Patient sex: M
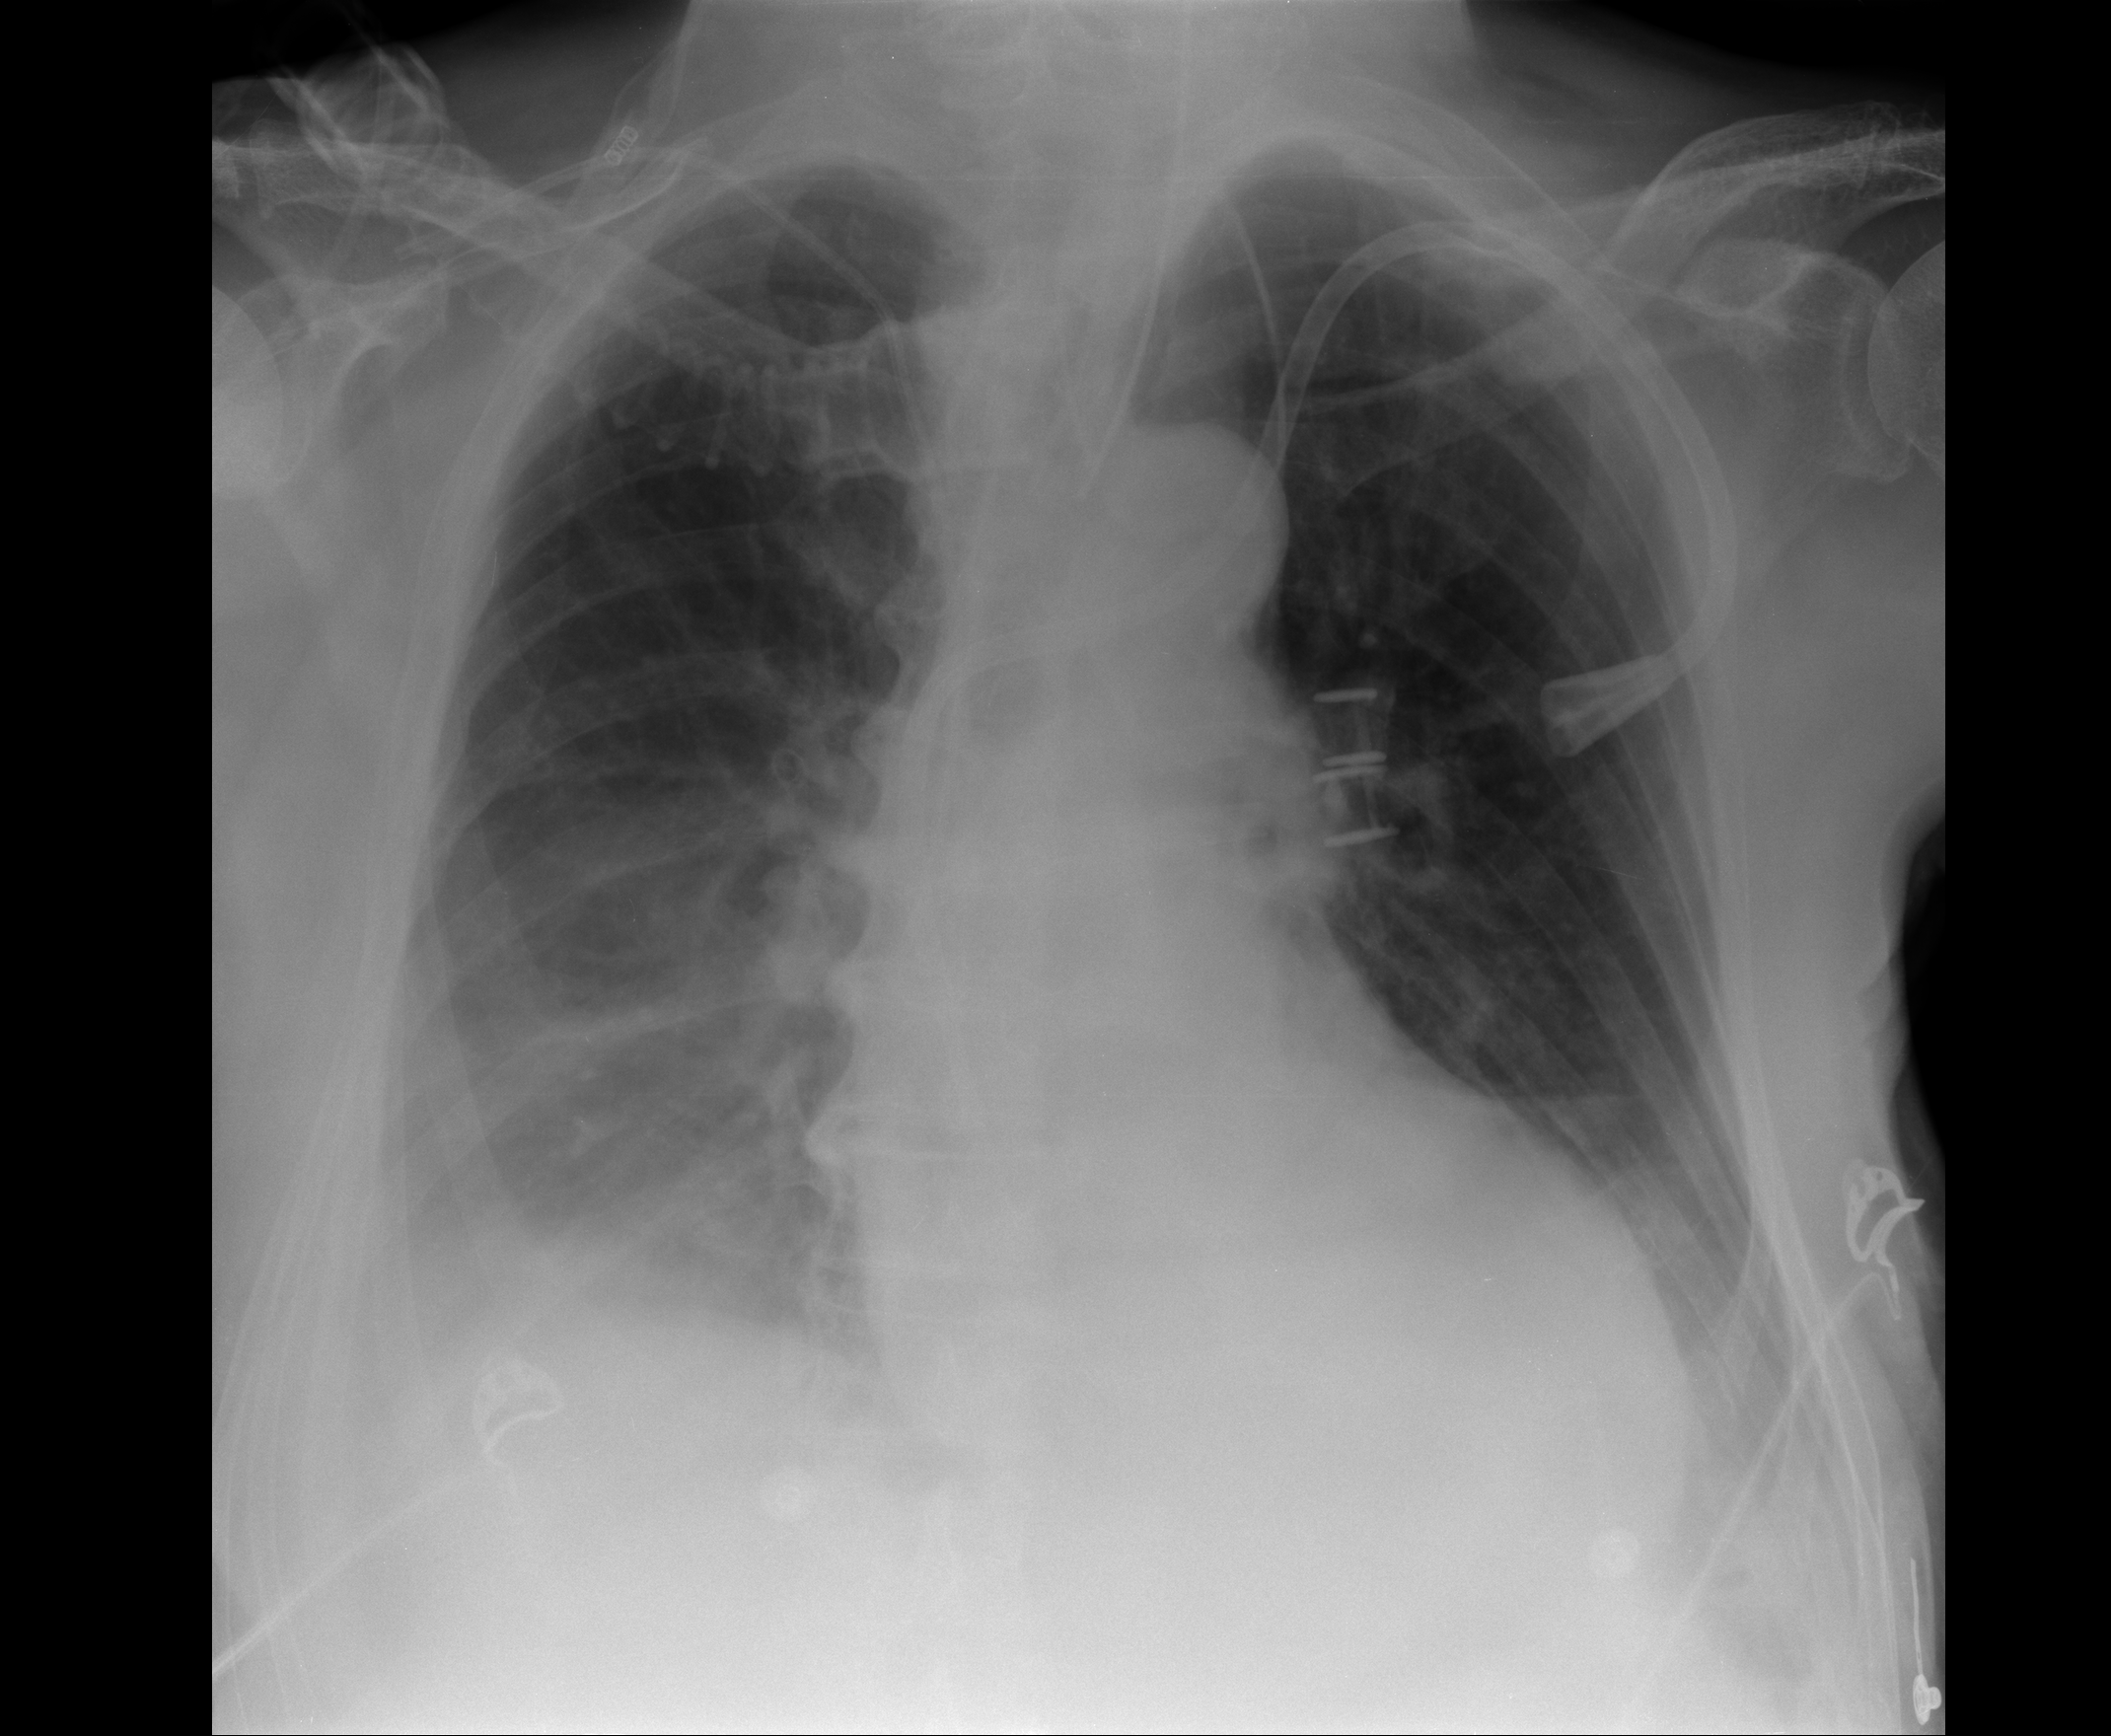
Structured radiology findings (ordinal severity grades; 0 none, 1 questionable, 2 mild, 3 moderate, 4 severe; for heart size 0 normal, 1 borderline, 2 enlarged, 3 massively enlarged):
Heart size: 0
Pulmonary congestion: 0
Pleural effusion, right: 2
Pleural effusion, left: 2
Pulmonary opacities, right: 0
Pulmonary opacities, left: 0
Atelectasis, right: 2
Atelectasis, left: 2